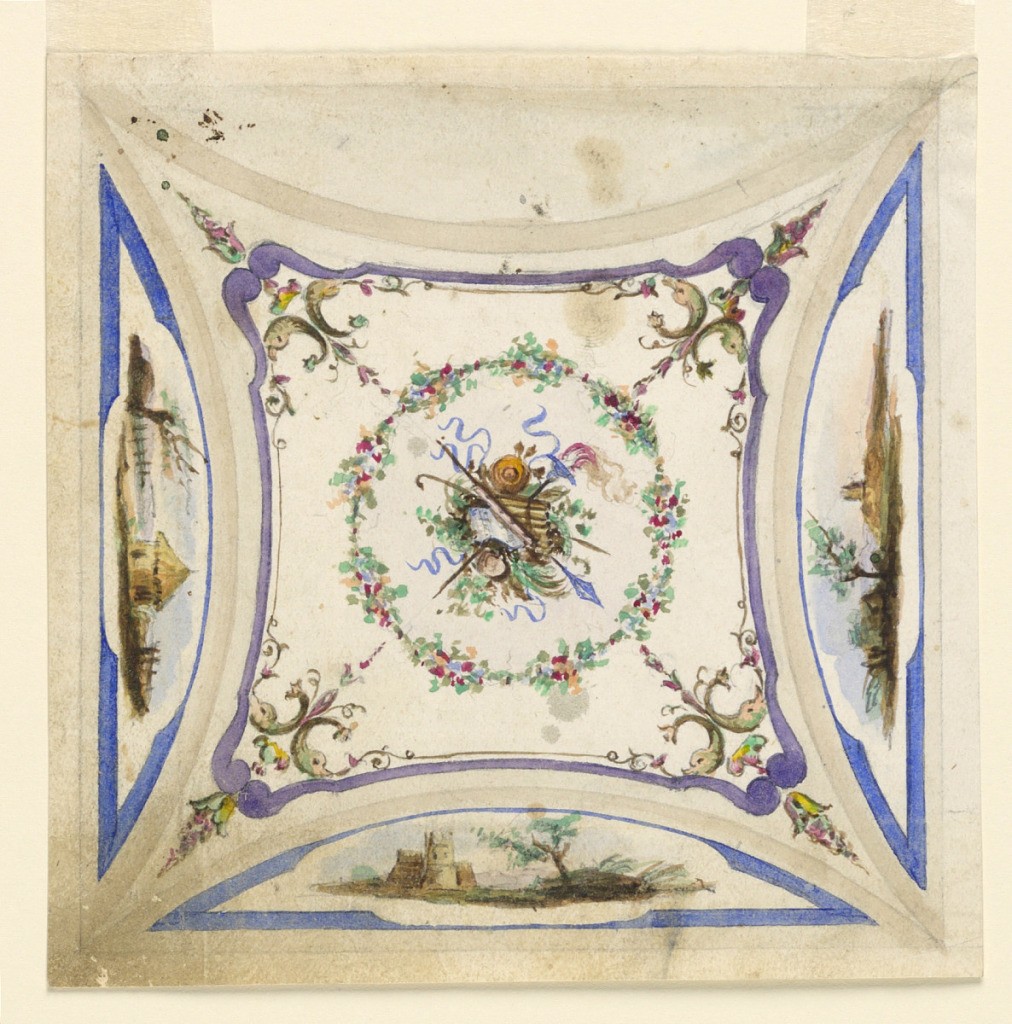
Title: Design for a Painted Ceiling
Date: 1775–1800
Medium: Graphite, brush and watercolor on paper
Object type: Drawing
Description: Design for ceiling and pendentives. At center, a musical trophy surrounded by a colorful garland and a purple border with dolphins. Pendentives framed with blue, three showing landscape scenes.